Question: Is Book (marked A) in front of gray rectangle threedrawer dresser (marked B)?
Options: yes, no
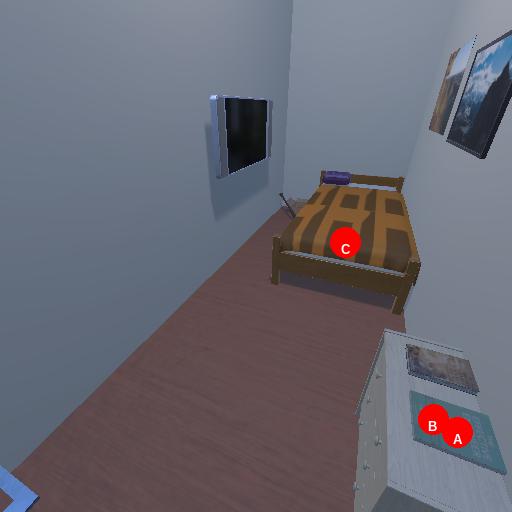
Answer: yes